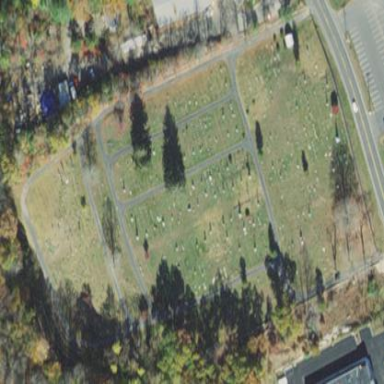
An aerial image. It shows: Cemetery.